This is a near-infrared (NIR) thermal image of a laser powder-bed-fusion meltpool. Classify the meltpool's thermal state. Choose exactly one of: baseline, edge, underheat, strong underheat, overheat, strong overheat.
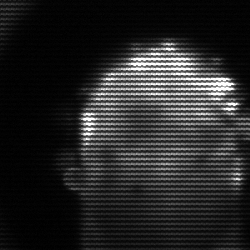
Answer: baseline